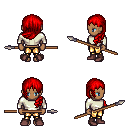
a pixel art fantasy rpg character, female body template, human, dark skin, white long-sleeve shirt, gold greaves, red left-swept hairstyle, maroon shoes, spear, four views (front, back, left, right), 2x2 character sprite sheet, small pixel art, hard edges, no anti-aliasing